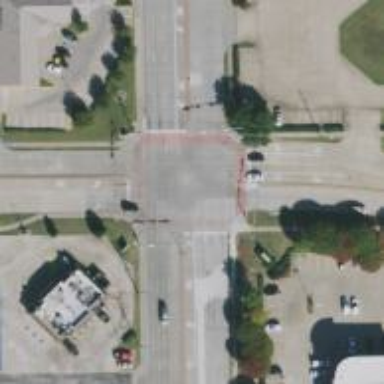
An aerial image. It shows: Crossing road.